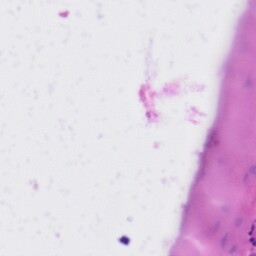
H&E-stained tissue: Liver